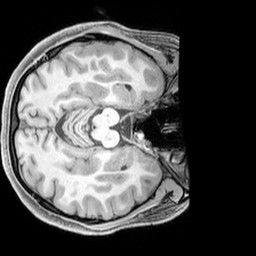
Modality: T1w
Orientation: axial
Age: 20
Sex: female
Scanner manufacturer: siemens
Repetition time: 2.3 s
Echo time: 0.00226 s